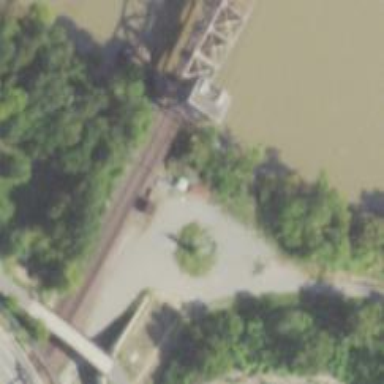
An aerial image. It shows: Railway bridge with beam structure.